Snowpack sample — Snodgrass Mountain, Crested Butte, Colorado (2/4/25, 12:06 PM MST)
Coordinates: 38.923, -106.968
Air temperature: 35 °F
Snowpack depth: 80 cm
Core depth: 80 cm
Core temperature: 32 °F
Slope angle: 14°, slope face: 78°
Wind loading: low
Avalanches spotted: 0
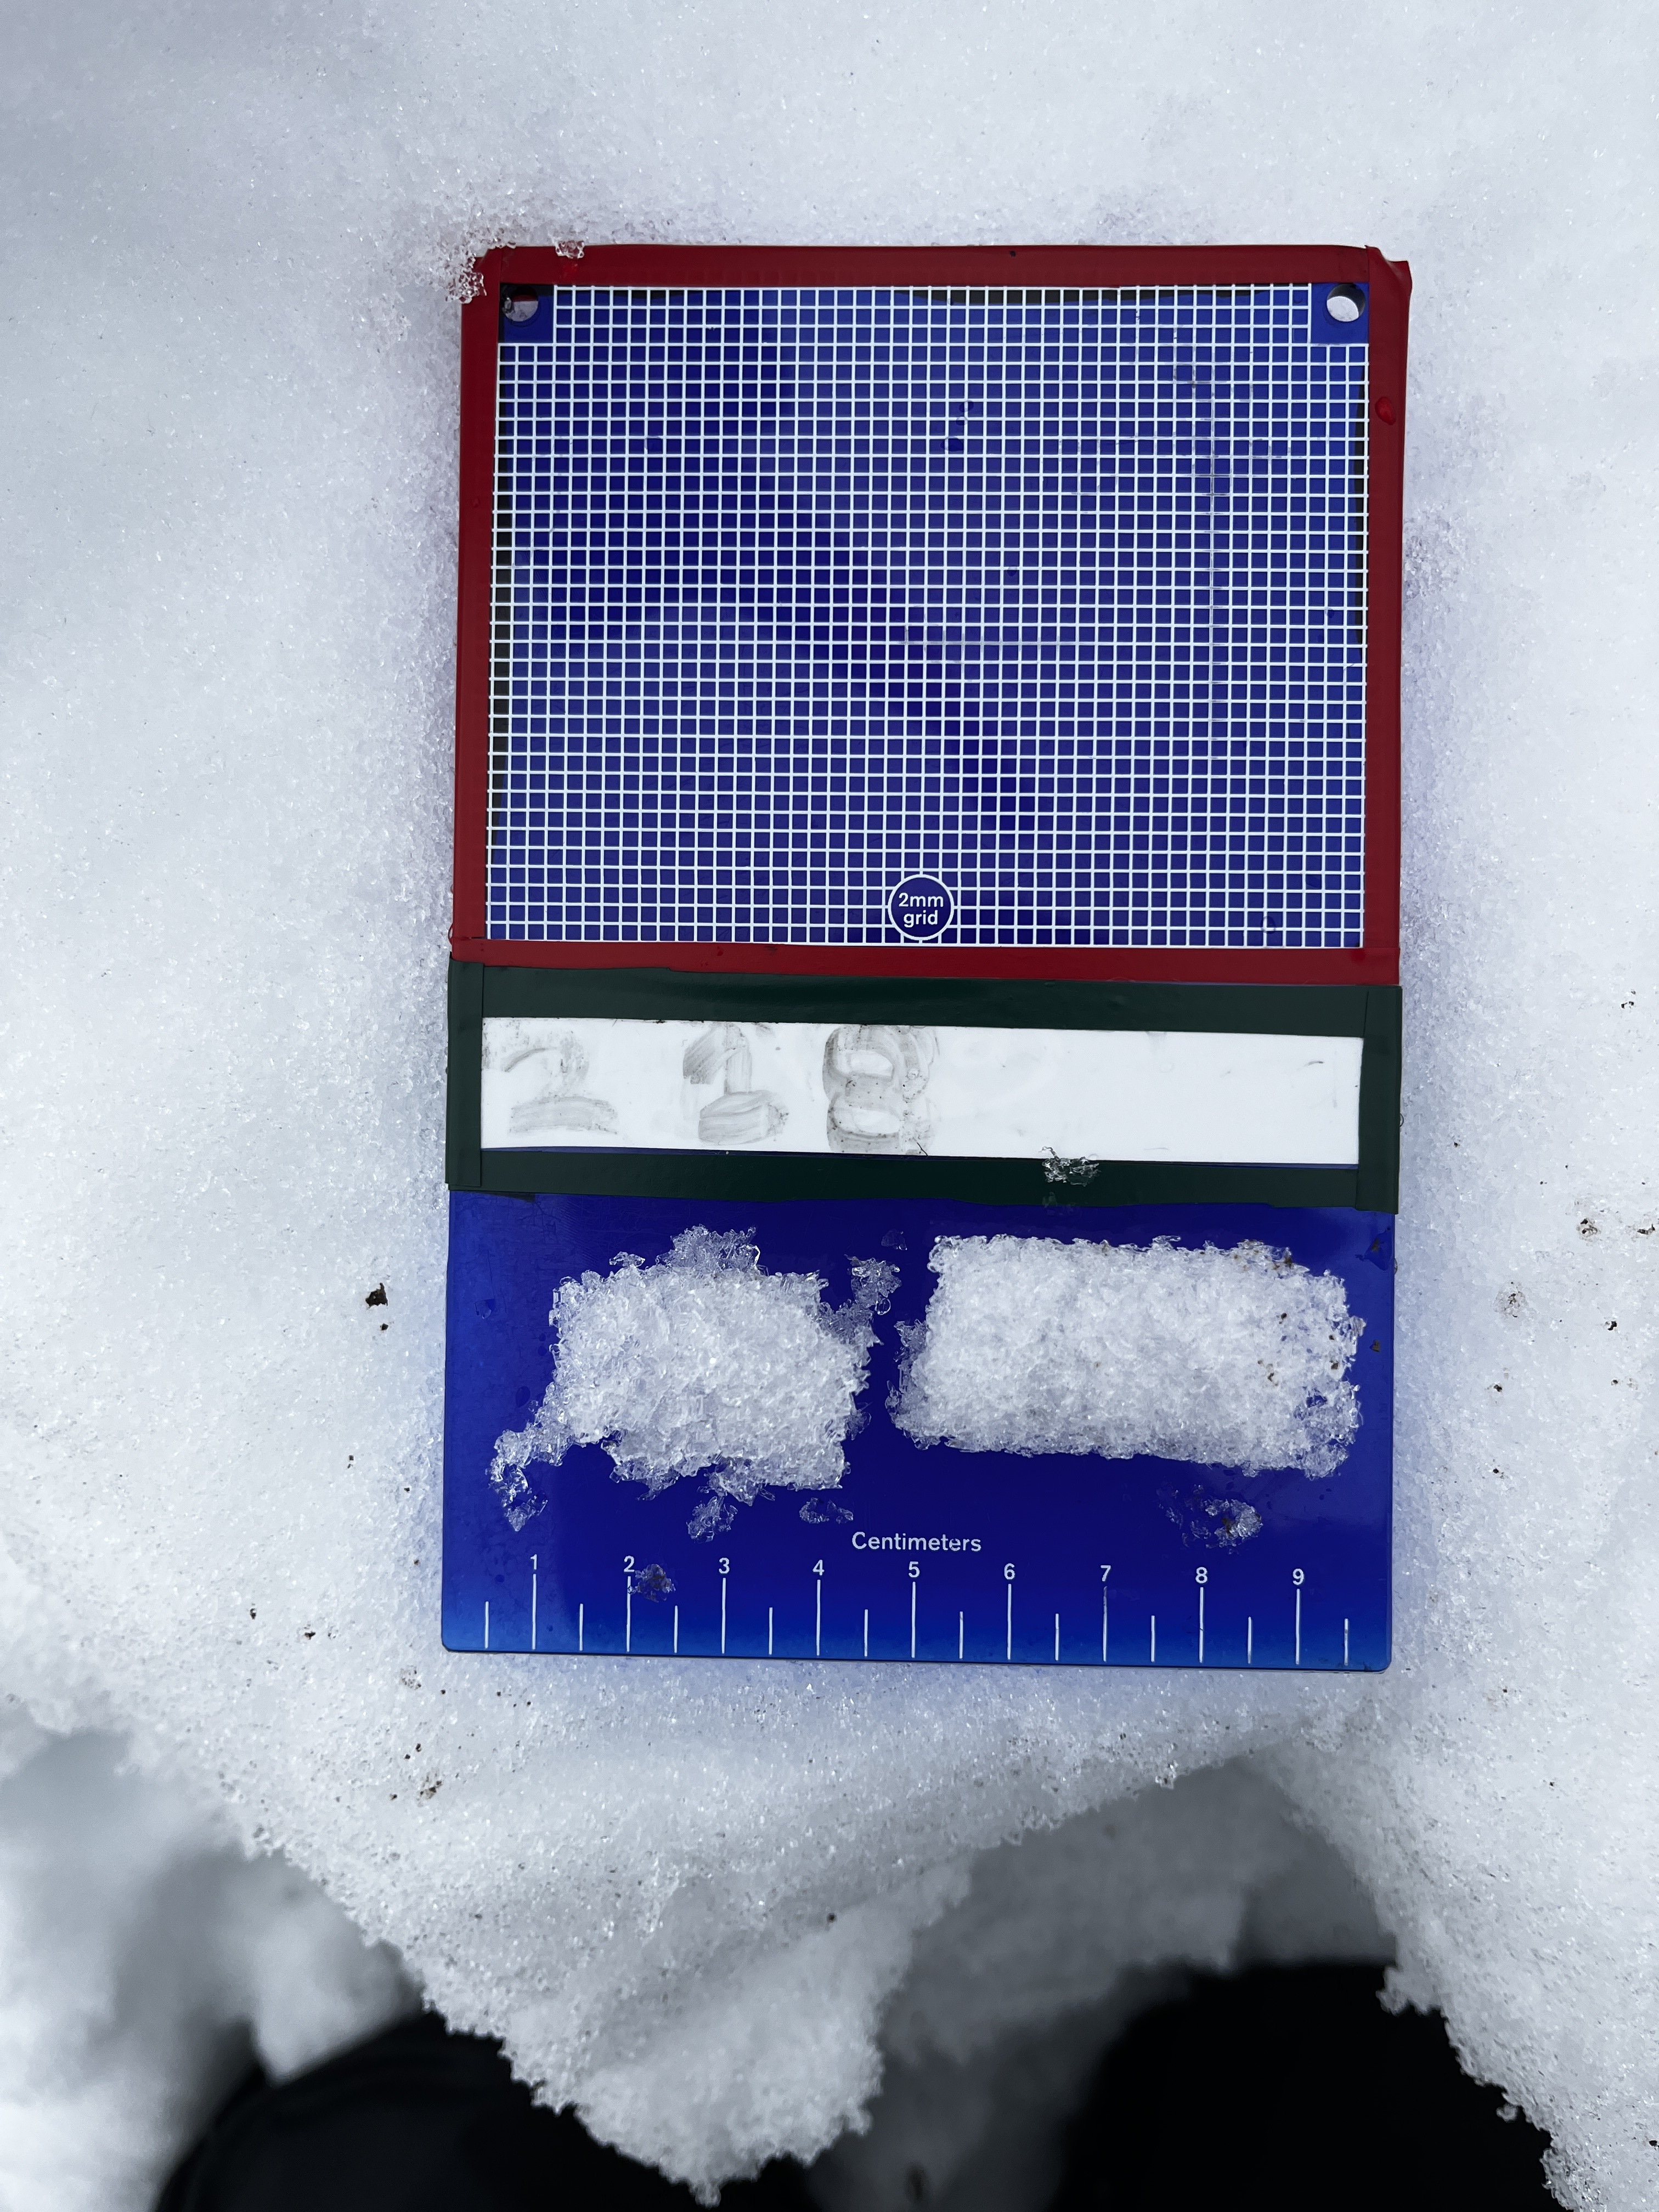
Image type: crystal_card
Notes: No avalanches nearby, unusually warm weather for the last month reported by residents, Collected 25 yards from treeline